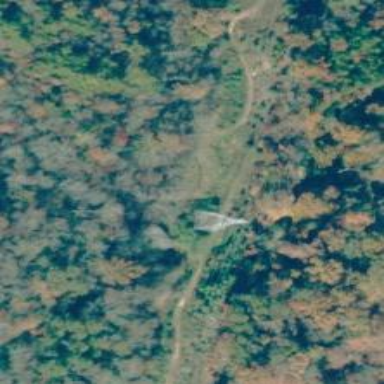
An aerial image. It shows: Power tower.